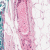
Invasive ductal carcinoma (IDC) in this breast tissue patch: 0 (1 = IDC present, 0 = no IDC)